Field crop: maize
Growth stage: 2
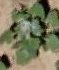
Species: chenopodium